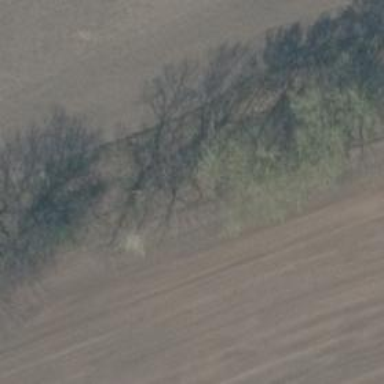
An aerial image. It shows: Row of trees in natural setting.